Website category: university
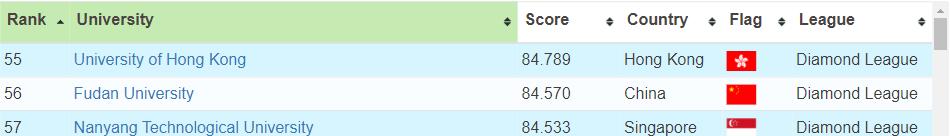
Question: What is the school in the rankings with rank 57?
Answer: Nanyang Technological University

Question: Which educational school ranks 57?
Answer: Nanyang Technological University

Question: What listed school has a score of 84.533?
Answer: Nanyang Technological University

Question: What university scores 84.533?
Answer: Nanyang Technological University

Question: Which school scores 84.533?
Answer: Nanyang Technological University

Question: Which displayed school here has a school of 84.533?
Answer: Nanyang Technological University

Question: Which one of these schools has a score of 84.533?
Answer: Nanyang Technological University

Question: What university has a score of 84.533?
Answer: Nanyang Technological University

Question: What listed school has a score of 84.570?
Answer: Fudan University

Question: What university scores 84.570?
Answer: Fudan University

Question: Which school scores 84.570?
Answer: Fudan University

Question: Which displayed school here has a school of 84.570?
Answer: Fudan University

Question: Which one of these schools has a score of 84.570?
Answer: Fudan University

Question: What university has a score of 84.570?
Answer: Fudan University

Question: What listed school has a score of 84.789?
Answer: University of Hong Kong

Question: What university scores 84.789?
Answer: University of Hong Kong

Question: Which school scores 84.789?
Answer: University of Hong Kong

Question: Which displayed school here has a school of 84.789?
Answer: University of Hong Kong

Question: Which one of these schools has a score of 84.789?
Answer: University of Hong Kong

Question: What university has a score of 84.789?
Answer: University of Hong Kong

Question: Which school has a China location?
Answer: Fudan University

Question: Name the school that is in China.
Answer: Fudan University

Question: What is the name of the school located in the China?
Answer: Fudan University

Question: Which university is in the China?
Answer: Fudan University

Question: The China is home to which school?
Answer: Fudan University

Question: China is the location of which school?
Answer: Fudan University

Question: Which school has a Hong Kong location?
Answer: University of Hong Kong

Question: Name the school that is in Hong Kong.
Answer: University of Hong Kong

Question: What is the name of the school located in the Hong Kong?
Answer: University of Hong Kong

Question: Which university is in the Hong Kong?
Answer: University of Hong Kong

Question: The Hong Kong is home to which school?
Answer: University of Hong Kong

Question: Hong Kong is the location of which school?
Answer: University of Hong Kong

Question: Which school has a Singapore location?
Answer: Nanyang Technological University

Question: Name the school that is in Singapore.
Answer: Nanyang Technological University

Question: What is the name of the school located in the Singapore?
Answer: Nanyang Technological University

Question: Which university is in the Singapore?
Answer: Nanyang Technological University

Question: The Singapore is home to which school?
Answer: Nanyang Technological University

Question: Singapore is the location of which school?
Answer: Nanyang Technological University